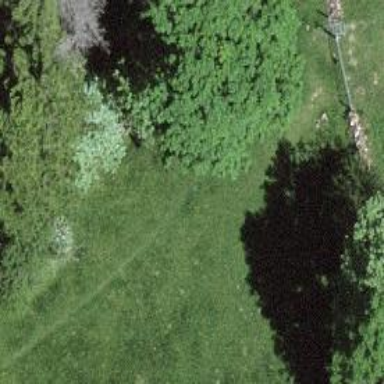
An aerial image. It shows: Bench.